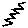
Label: zigzag